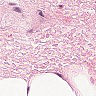
Metastatic tissue present: no